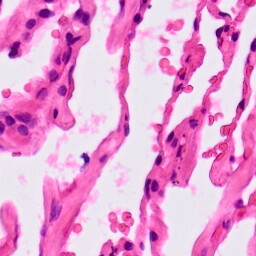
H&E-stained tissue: Lung